Interaction volume radius: 5 \u00c5
Interaction volume height: 15 \u00c5
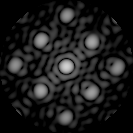
Disorder parameter: 0.134